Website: apple
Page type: payment
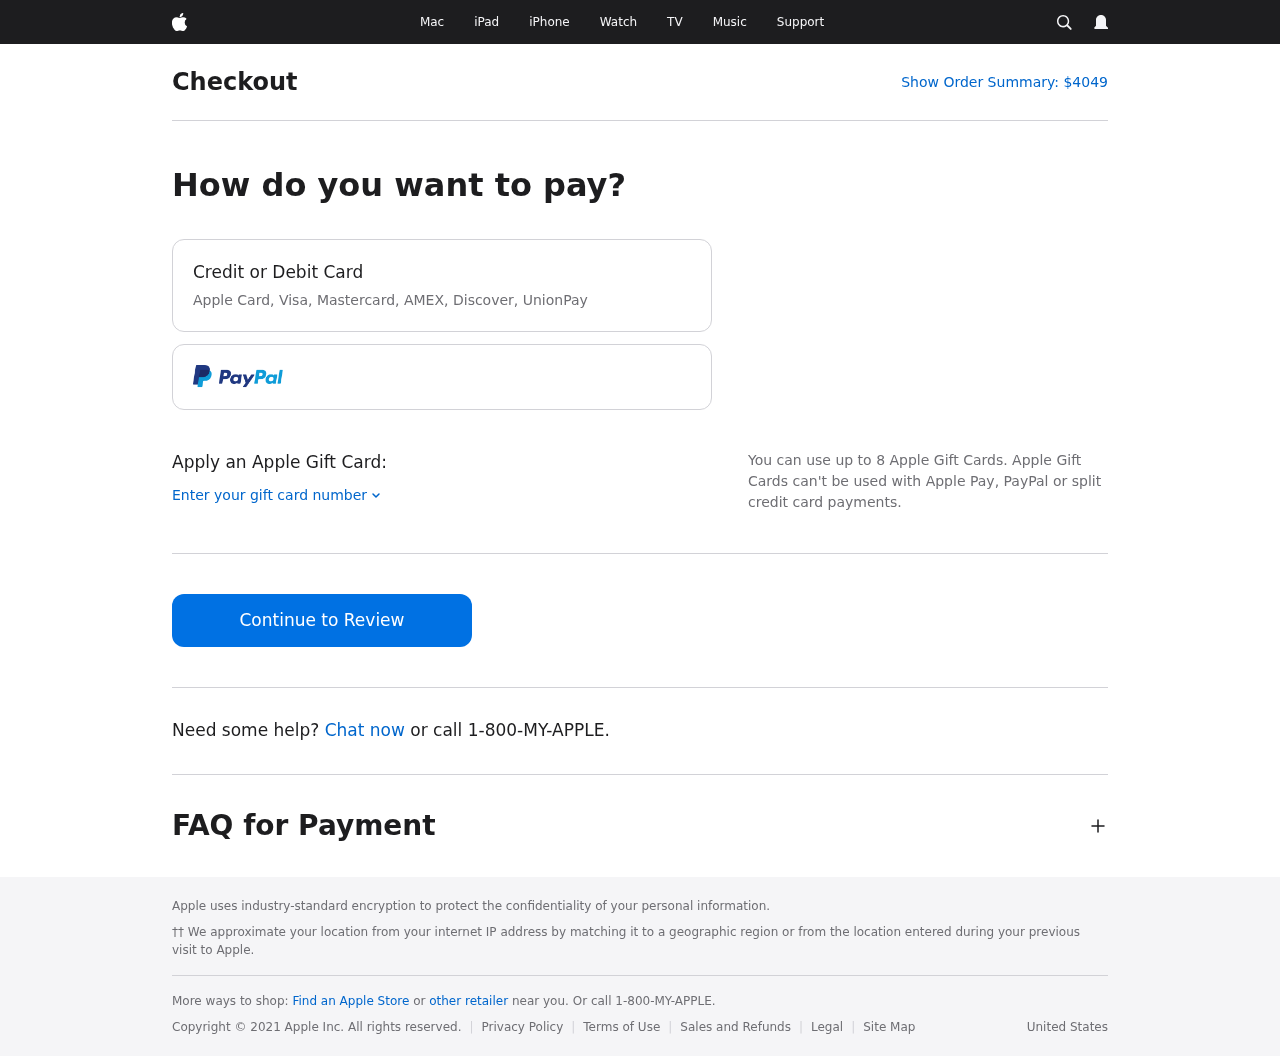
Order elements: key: ORDER_TOTAL
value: $4049